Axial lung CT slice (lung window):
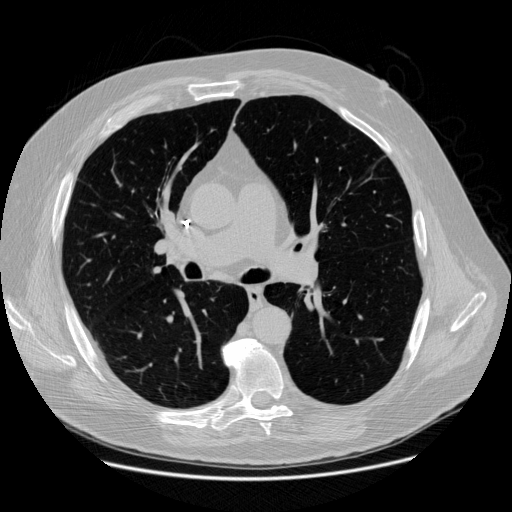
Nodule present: no